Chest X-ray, AP view. Patient: 41 years old, sex M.
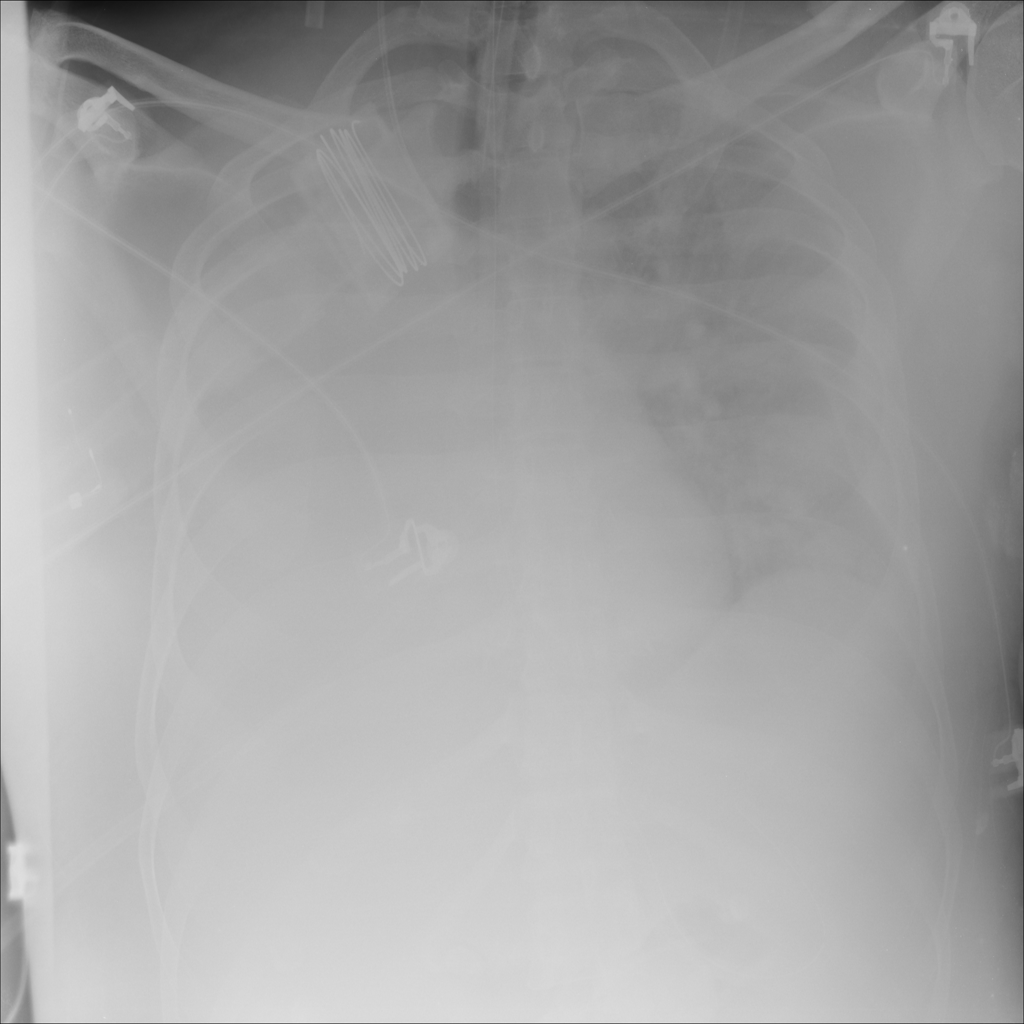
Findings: No Finding